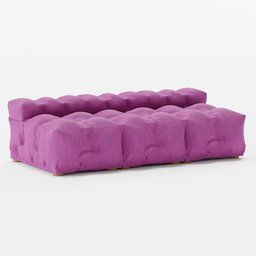
Label: furniture